Field crop: maize
Growth stage: 2
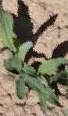
Species: maize